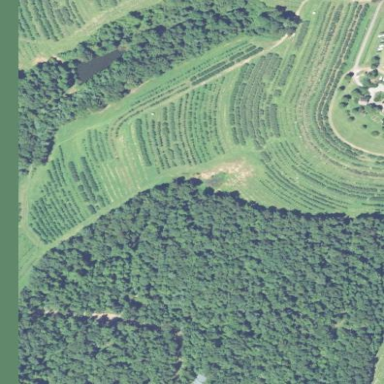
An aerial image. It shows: Orchard.